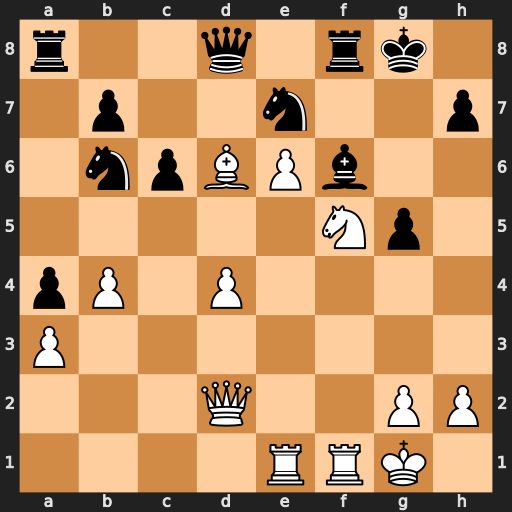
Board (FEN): r2q1rk1/1p2n2p/1npBPb2/5Np1/pP1P4/P7/3Q2PP/4RRK1
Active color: w
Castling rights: -
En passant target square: -
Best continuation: Nh6+ Kg7 Rxf6